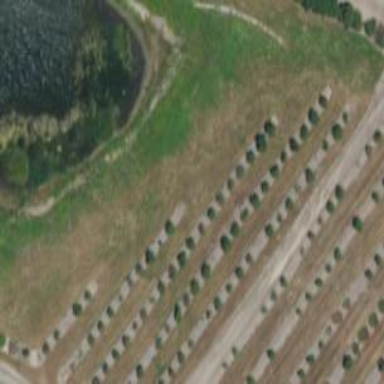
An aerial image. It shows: Orchard.